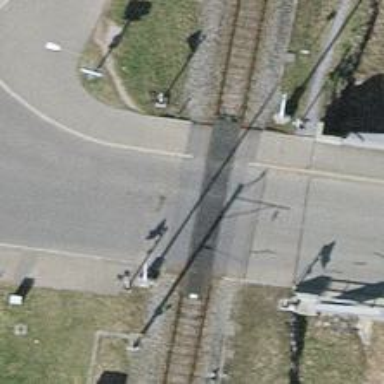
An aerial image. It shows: Railway crossing.